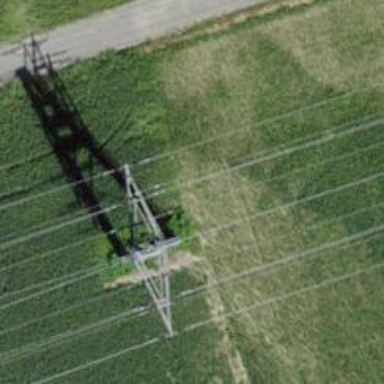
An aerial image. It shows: Power line is depicted.